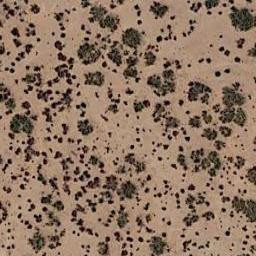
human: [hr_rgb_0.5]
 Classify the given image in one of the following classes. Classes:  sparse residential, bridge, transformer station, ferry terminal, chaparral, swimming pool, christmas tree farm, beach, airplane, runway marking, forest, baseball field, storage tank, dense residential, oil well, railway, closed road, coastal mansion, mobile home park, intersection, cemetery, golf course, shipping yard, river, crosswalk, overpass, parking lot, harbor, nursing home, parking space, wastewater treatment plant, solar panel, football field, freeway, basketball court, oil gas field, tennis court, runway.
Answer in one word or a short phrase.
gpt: chaparral